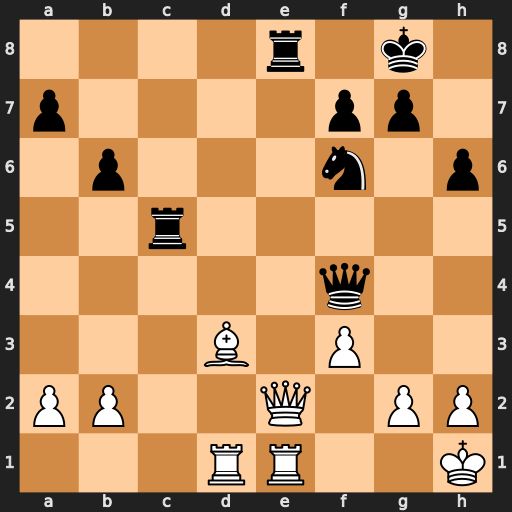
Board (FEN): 4r1k1/p4pp1/1p3n1p/2r5/5q2/3B1P2/PP2Q1PP/3RR2K
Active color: w
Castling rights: -
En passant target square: -
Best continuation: Qxe8+ Nxe8 Rxe8#